Question:
Please see the above link for picture, it will be much easier to understand my question once you saw that picture. sorry I cannot directly post pic in this box.
from Column D I want to create a Column E like in the picture. I have spent some hours but could not figure it out. thanks
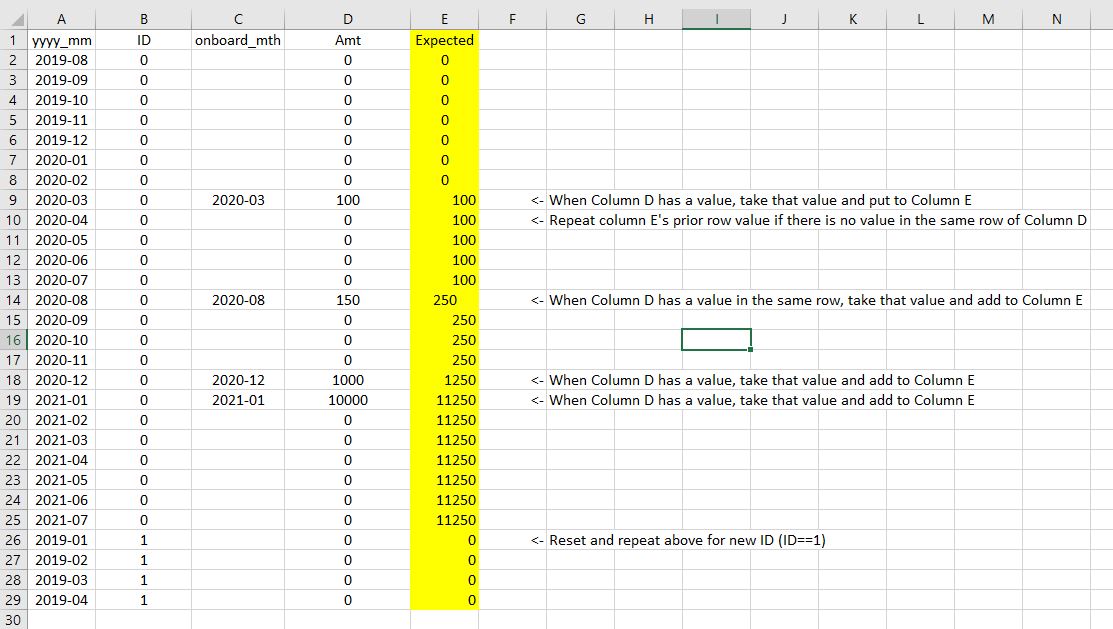
Answer: Assuming you can read the data from the excel into a dataframe (df) using read_csv or read_excel, this is what you can do:
'''
df['Expected'] = df.groupby('ID')['Amt'].cumsum()
'''
This is how I tested it (ignored the onboard_mth column as it was not needed for testing):
'''
'''
yyyy-mm ID Amt
2019-08 0 0
2019-09 0 0
2019-10 0 0
2019-11 0 0
2019-12 0 0
2020-01 0 0
2020-02 0 0
2020-03 0 100
2020-04 0 0
2020-05 0 0
2020-06 0 0
2020-07 0 0
2020-08 0 150
2020-09 0 0
2020-10 0 0
2020-11 0 0
2020-12 0 1000
2021-01 0 10000
2021-02 0 0
2021-03 0 0
2021-04 0 0
2021-05 0 0
2021-06 0 0
2021-07 0 0
2019-01 1 0
2019-02 1 0
2019-03 1 0
2019-04 1 0
2019-05 1 0
2019-06 1 0
'''
import pandas as pd
df = pd.read_clipboard()
df['Expected'] = df.groupby('ID')['Amt'].cumsum()
print(df)
'''
Output:
'''
yyyy-mm ID Amt Expected
0 2019-08 0 0 0
1 2019-09 0 0 0
2 2019-10 0 0 0
3 2019-11 0 0 0
4 2019-12 0 0 0
5 2020-01 0 0 0
6 2020-02 0 0 0
7 2020-03 0 100 100
8 2020-04 0 0 100
9 2020-05 0 0 100
10 2020-06 0 0 100
11 2020-07 0 0 100
12 2020-08 0 150 250
13 2020-09 0 0 250
14 2020-10 0 0 250
15 2020-11 0 0 250
16 2020-12 0 1000 1250
17 2021-01 0 10000 11250
18 2021-02 0 0 11250
19 2021-03 0 0 11250
20 2021-04 0 0 11250
21 2021-05 0 0 11250
22 2021-06 0 0 11250
23 2021-07 0 0 11250
24 2019-01 1 0 0
25 2019-02 1 0 0
26 2019-03 1 0 0
27 2019-04 1 0 0
28 2019-05 1 0 0
29 2019-06 1 0 0
'''